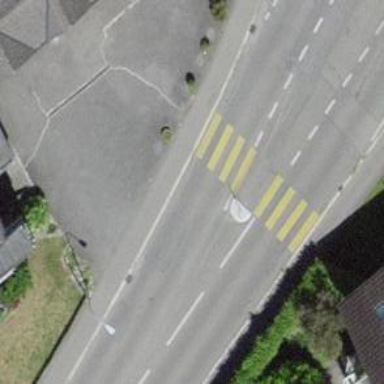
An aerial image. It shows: Residential road with asphalt surface. There are sidewalks on both sides of the road.